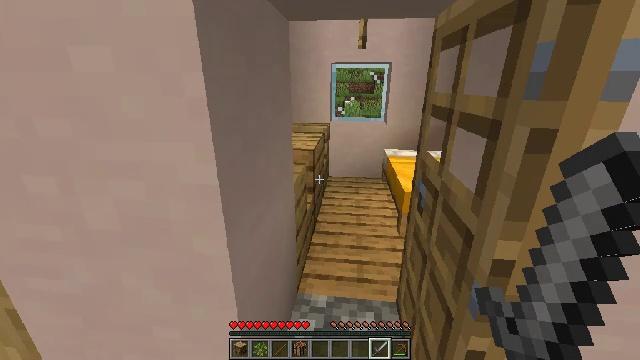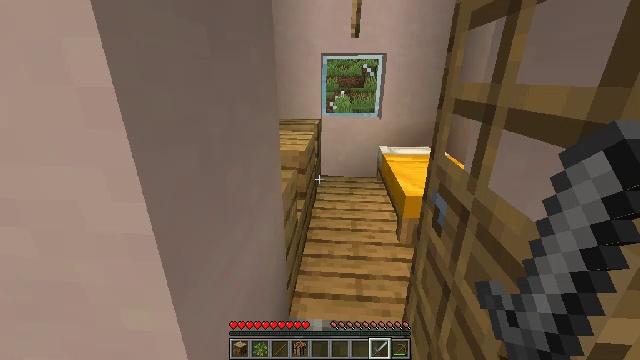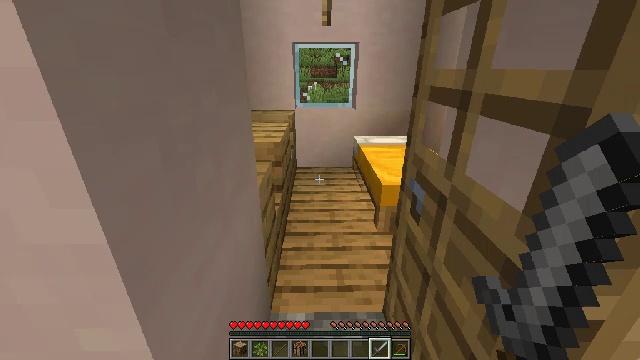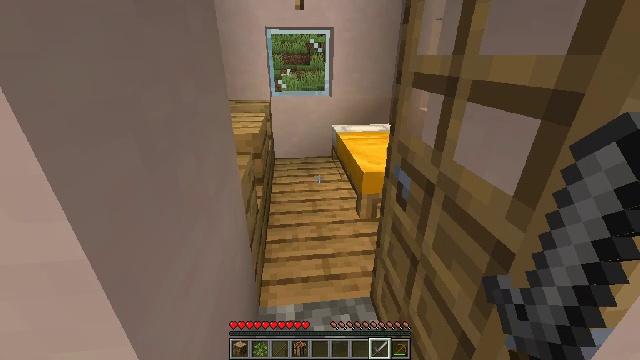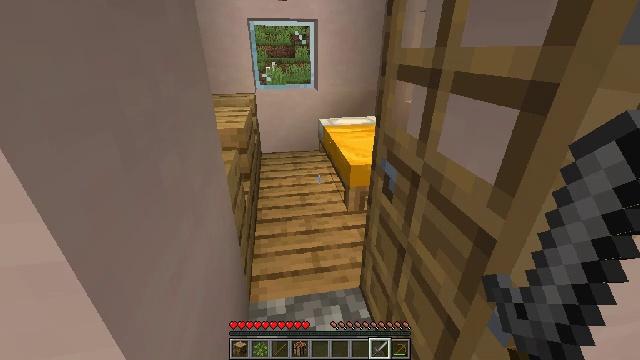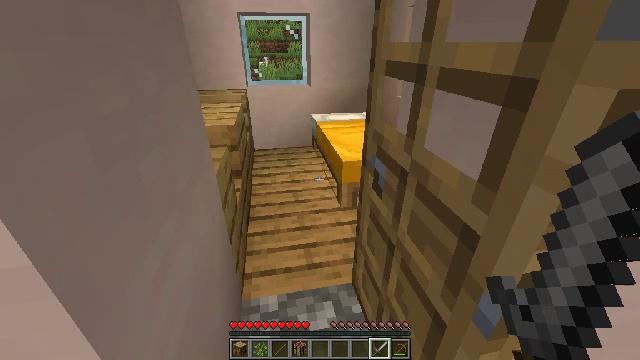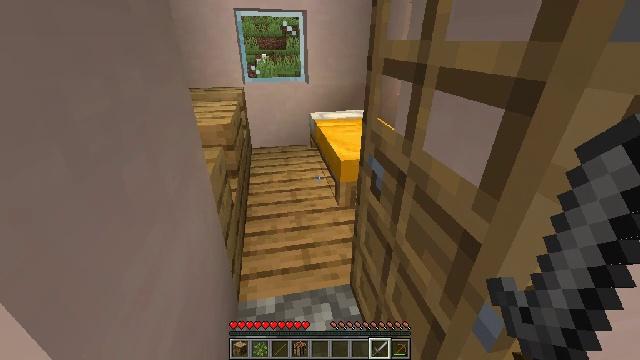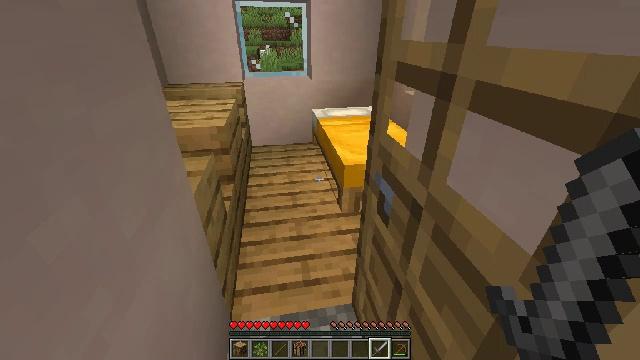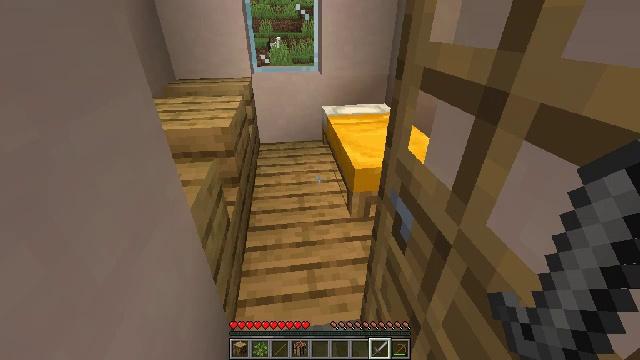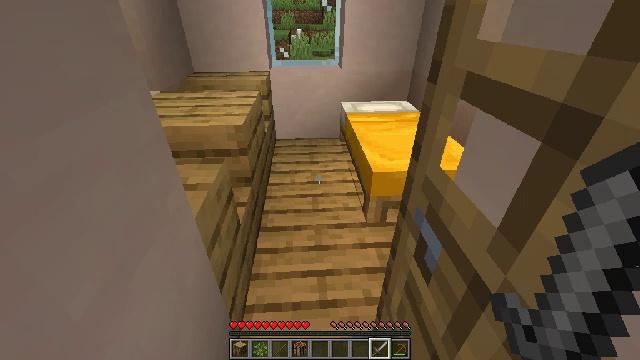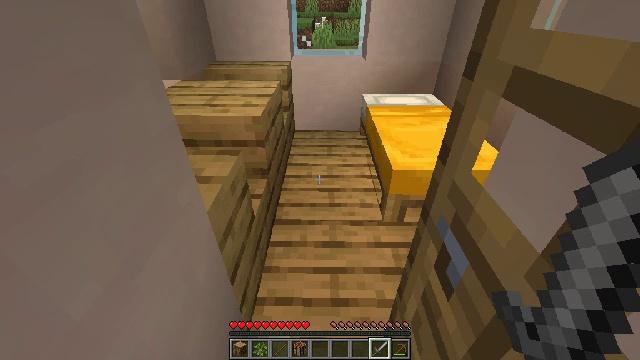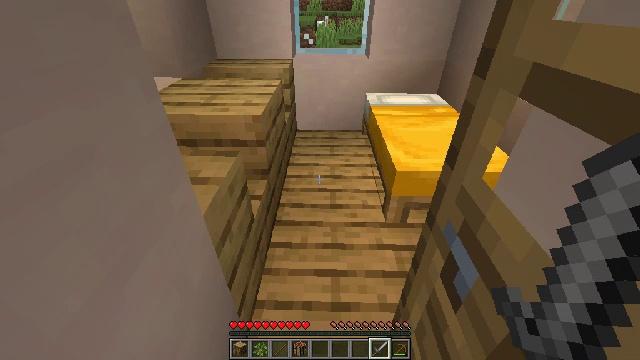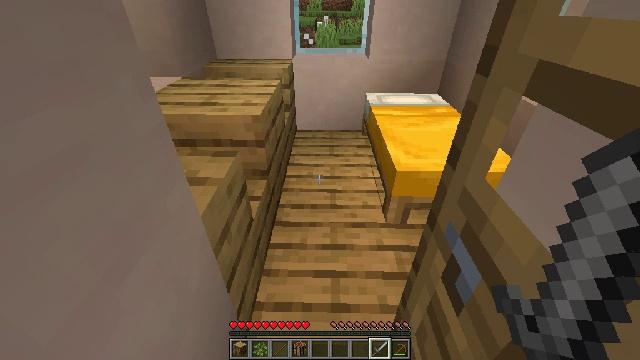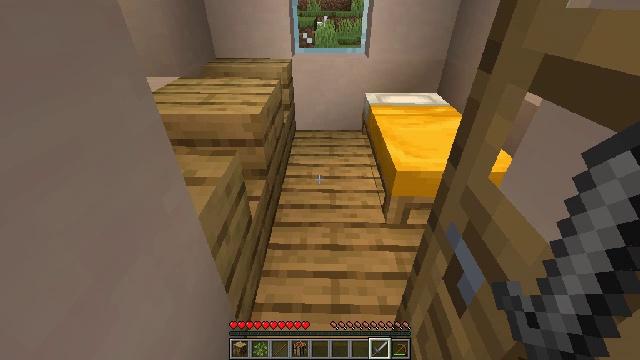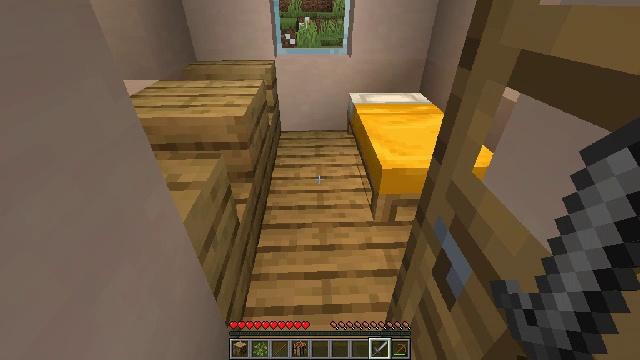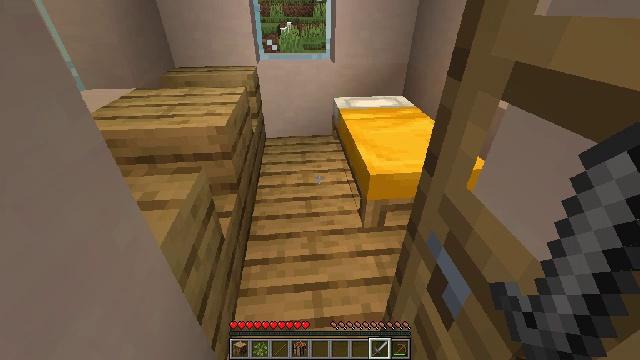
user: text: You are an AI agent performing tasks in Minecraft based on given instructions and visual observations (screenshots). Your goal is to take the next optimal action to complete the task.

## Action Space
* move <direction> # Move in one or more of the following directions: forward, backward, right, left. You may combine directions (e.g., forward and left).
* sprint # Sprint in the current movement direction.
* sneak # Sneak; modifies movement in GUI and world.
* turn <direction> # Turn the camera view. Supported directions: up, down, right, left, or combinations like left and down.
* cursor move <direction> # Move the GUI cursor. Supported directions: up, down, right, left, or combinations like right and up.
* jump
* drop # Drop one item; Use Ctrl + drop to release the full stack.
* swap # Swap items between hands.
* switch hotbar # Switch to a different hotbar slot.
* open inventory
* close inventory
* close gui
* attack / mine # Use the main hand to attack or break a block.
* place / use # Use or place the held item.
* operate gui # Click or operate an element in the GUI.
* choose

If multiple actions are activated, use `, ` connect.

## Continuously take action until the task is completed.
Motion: motion action
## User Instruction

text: Mine the yellow bed to pick it up.
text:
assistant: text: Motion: move forward, turn right and down
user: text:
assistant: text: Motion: move forward, turn right and down
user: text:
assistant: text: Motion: move forward, turn right and down
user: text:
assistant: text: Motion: move forward, turn right and down
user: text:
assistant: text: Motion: move forward, turn right
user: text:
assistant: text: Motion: move forward
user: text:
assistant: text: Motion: move forward, turn left and down
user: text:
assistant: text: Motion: move forward, turn left and down
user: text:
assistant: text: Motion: turn left and down
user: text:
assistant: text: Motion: turn left and down
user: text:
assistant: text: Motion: no_op
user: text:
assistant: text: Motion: no_op
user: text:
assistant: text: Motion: no_op
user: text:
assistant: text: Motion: turn right
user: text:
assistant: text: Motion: move forward, turn right
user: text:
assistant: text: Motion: move forward, turn right and up
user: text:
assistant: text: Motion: move forward, turn right
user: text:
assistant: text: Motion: move forward, turn right
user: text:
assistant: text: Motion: move forward, turn right
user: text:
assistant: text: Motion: move forward, turn right and down
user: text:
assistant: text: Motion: turn right and down
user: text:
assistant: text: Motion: turn right and down
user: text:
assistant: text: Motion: turn right and down
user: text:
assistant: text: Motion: turn down
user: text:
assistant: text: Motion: turn down
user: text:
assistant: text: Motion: attack / mine
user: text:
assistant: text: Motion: attack / mine
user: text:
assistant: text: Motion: attack / mine
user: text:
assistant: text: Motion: attack / mine
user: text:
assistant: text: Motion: attack / mine